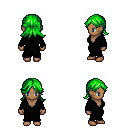
a pixel art fantasy rpg character, female body template, human, dark skin, gray robe, teal pants, green loose hair, four views (front, back, left, right), 2x2 character sprite sheet, small pixel art, hard edges, no anti-aliasing